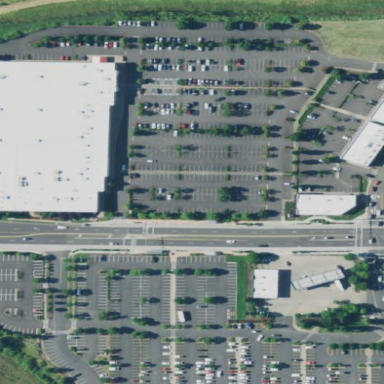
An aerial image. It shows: Retail area.